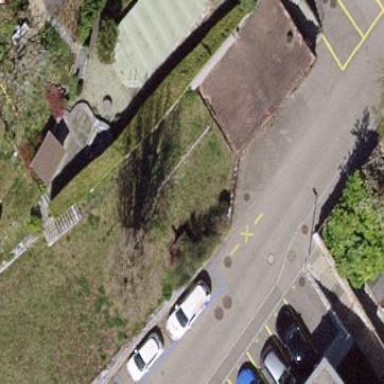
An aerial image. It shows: Group of garages.